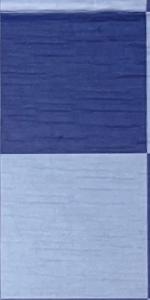
Label: Empty